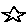
Label: star